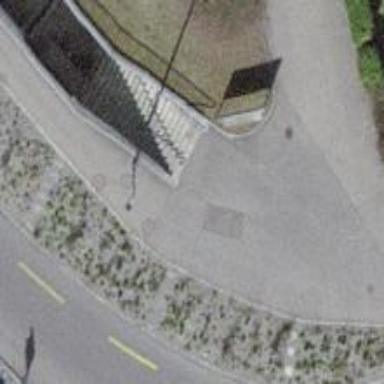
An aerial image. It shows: Steps made of asphalt.